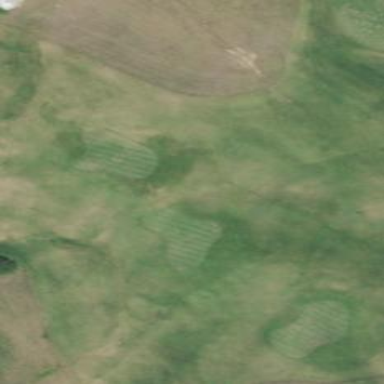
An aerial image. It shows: Grassy area used as driving range for golf.